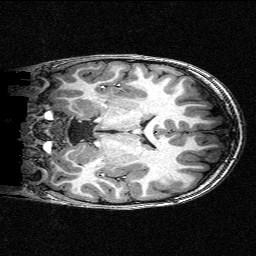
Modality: T1w
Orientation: coronal
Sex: female